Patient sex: M
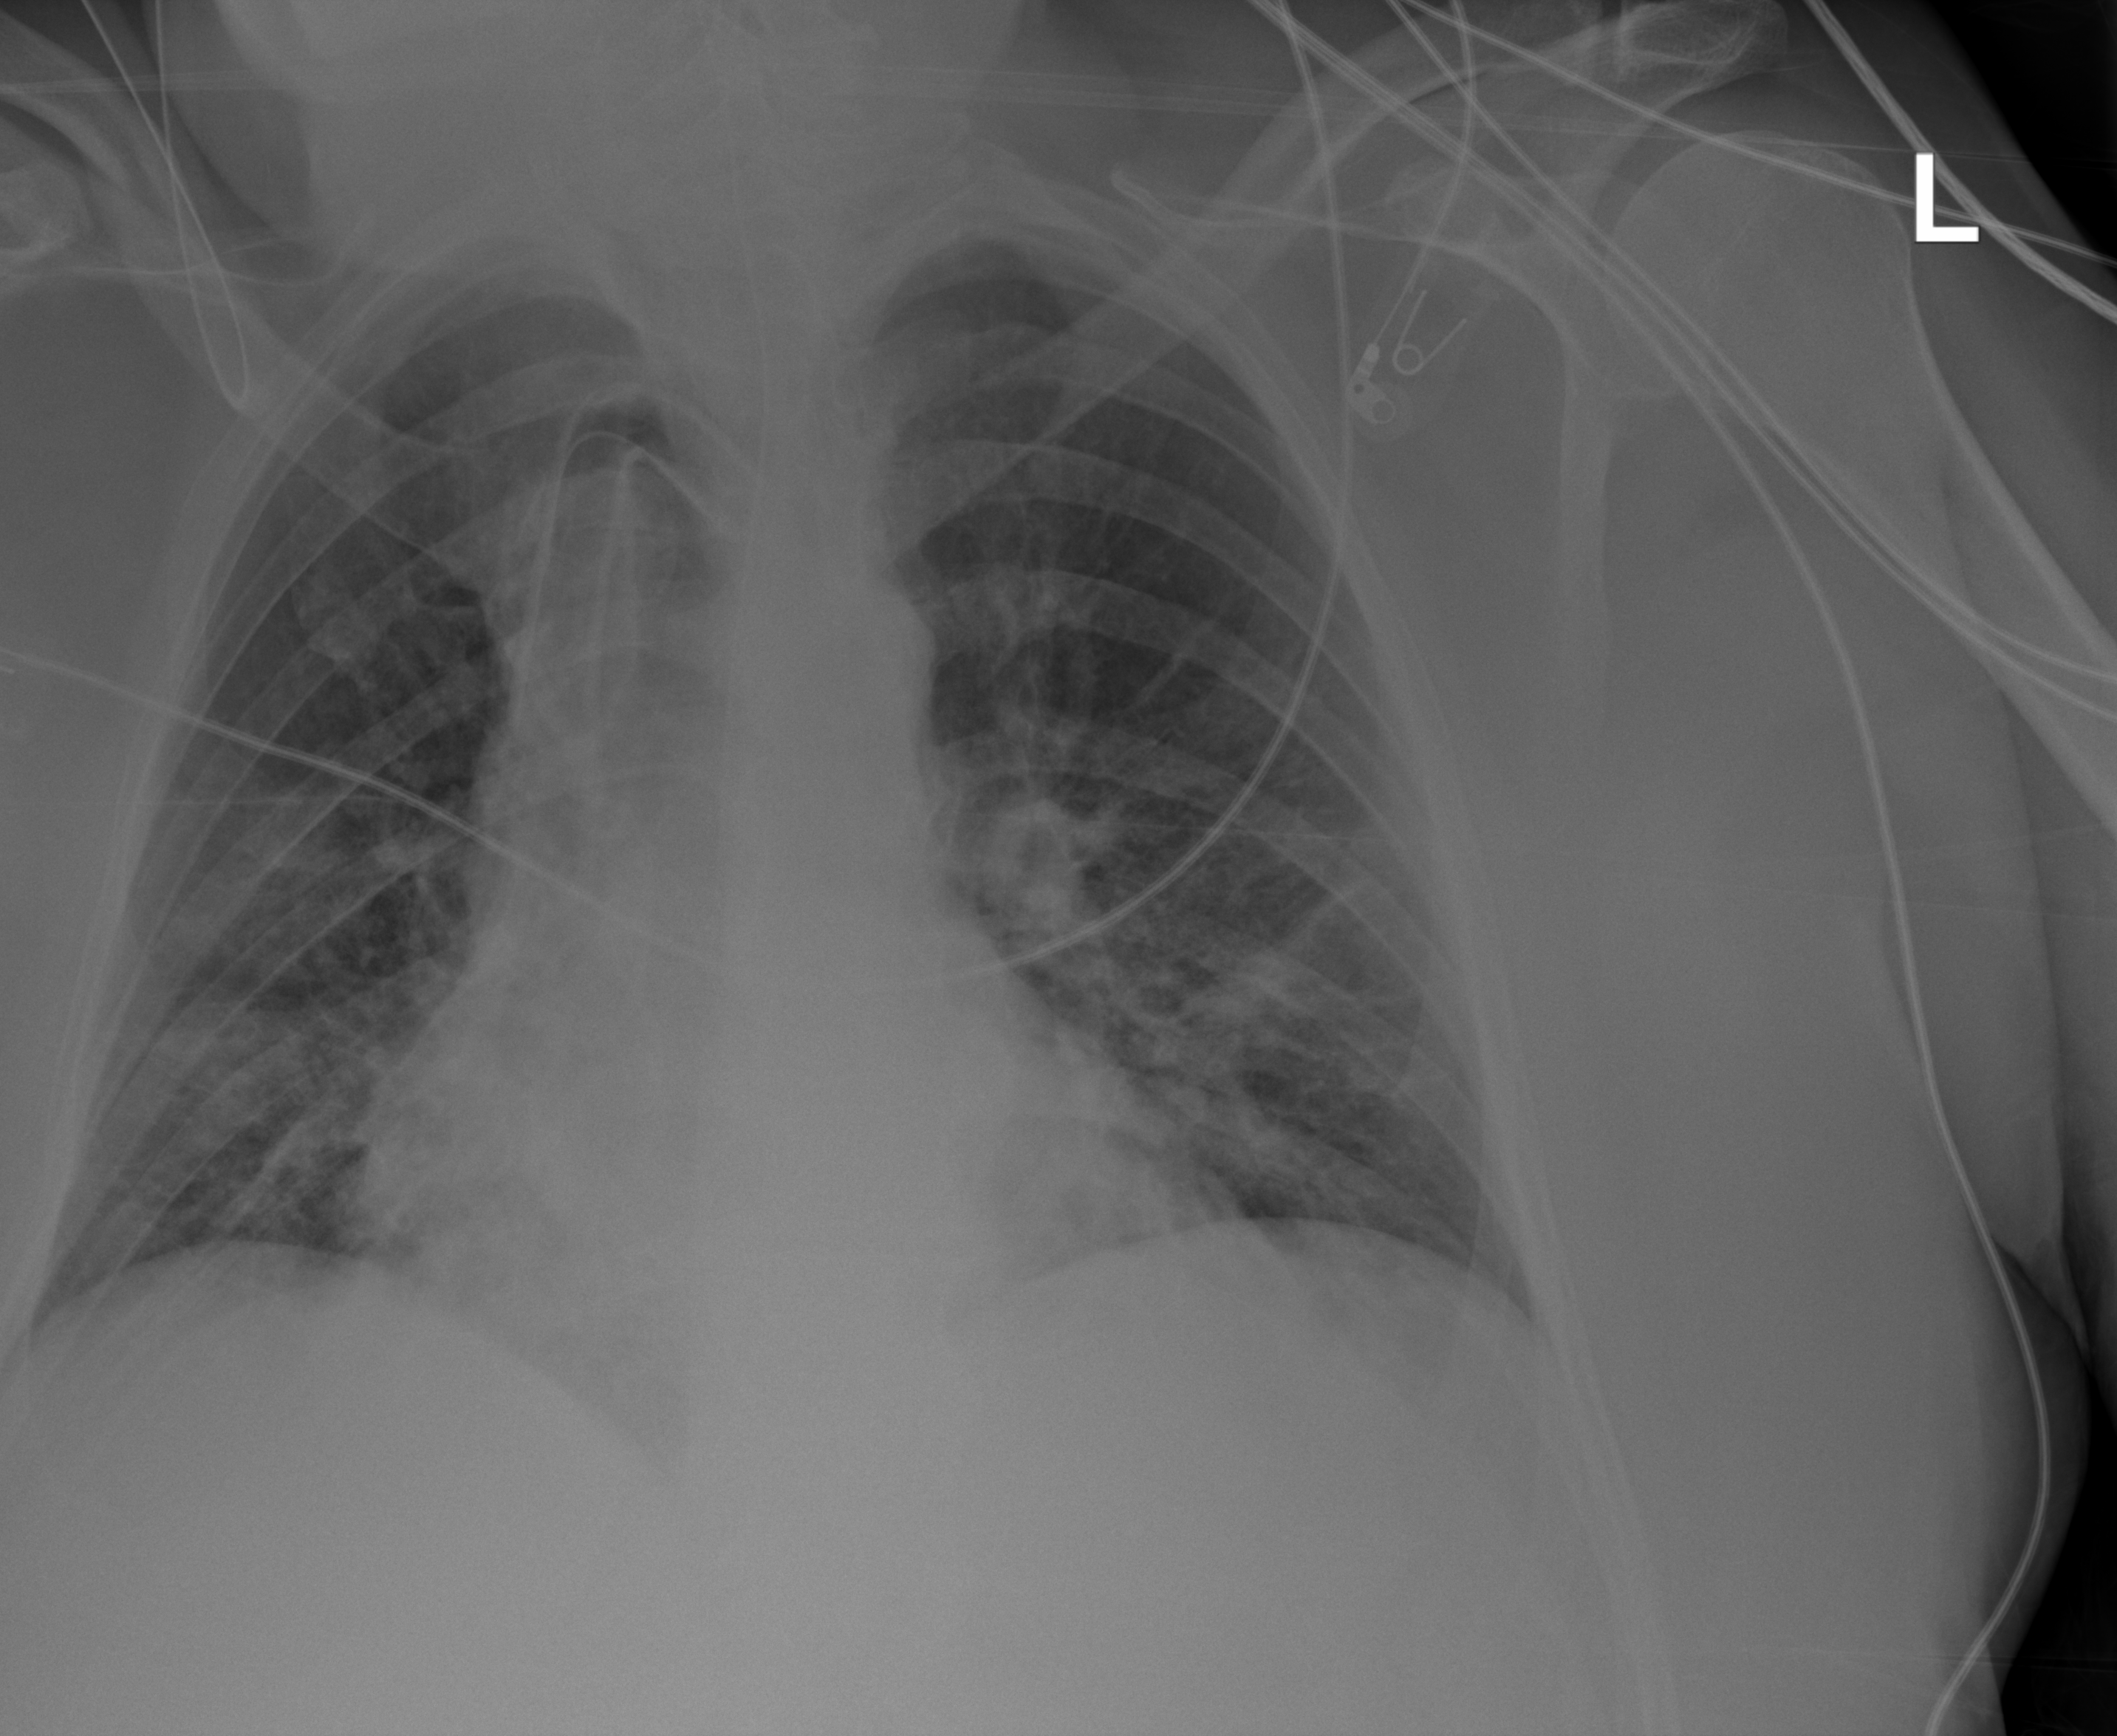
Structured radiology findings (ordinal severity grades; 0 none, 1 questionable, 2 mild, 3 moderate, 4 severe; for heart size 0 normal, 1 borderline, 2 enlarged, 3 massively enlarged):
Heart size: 0
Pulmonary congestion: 0
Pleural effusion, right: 0
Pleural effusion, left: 0
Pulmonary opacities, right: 2
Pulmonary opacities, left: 2
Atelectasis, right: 0
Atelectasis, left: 0